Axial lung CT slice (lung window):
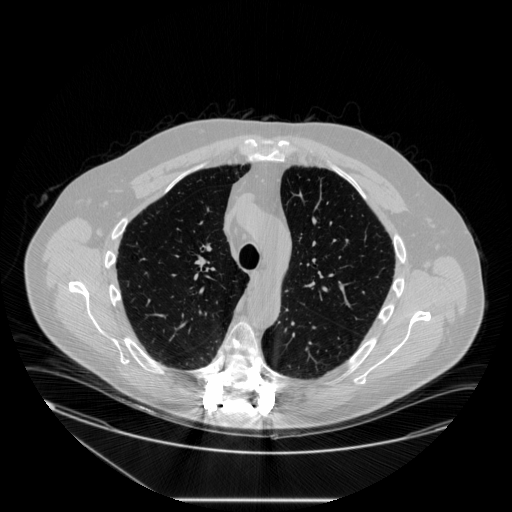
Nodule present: no